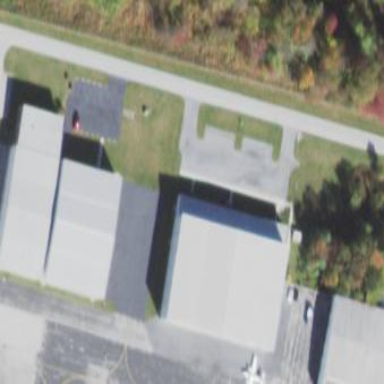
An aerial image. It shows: Hangar building.